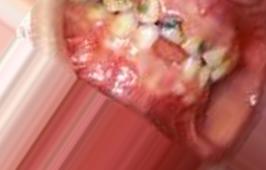
Condition: Caries